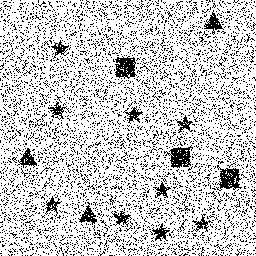
Squares: 3
Triangles: 3
Stars: 9
Total shapes: 15